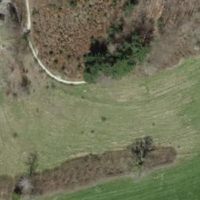
EUNIS habitat code: 52
Species observed at this site:
Tettigonia viridissima
Gomphocerippus rufus
Pseudochorthippus parallelus
Chorthippus biguttulus
Roeseliana roeselii